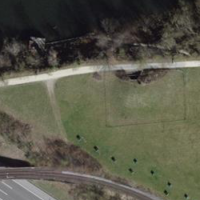
EUNIS habitat code: 57
Species observed at this site:
Teucrium scorodonia